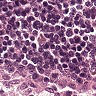
Metastatic tissue present: no